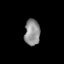
Tissue: skin
Cell type: Others
Senescence score: 0.7964
Nuclear area (px): 395
Mean DAPI intensity: 142.724